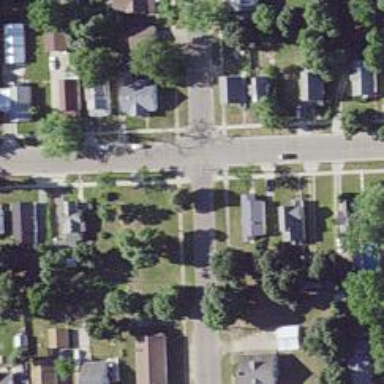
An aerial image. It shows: Residential road.